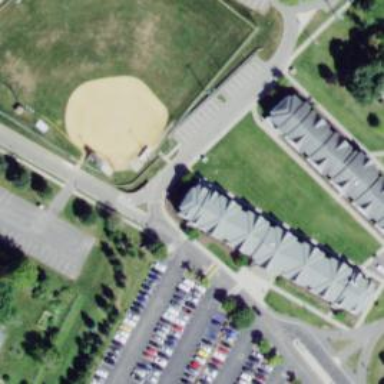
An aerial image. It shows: Dormitory building.